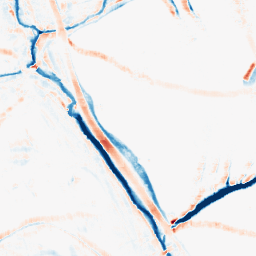
Category: morphological
Decomposition family: morphological_rect
Decomposition parameters: operation: average
width: 10
height: 10
Upsampling method: bilinear
Upsampling parameters: scale: 8
Upsampling scale: 8